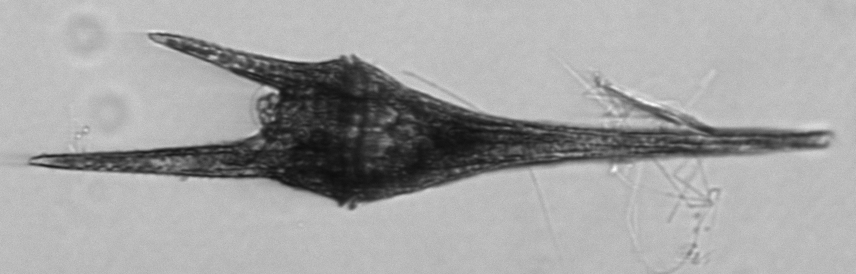
Label: Tripos_furca